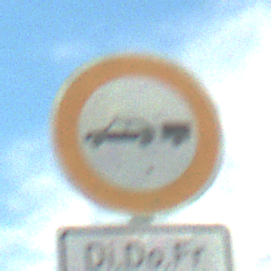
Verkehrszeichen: VerbotPersonenkraftwagenMitAnhaenger
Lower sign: ZeitangabenMitBeschraenkungAufWochentage3
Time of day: MorningAfternoon
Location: Outdoor (Urban)
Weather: PartlyCloudy
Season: NotSpecified
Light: Natural